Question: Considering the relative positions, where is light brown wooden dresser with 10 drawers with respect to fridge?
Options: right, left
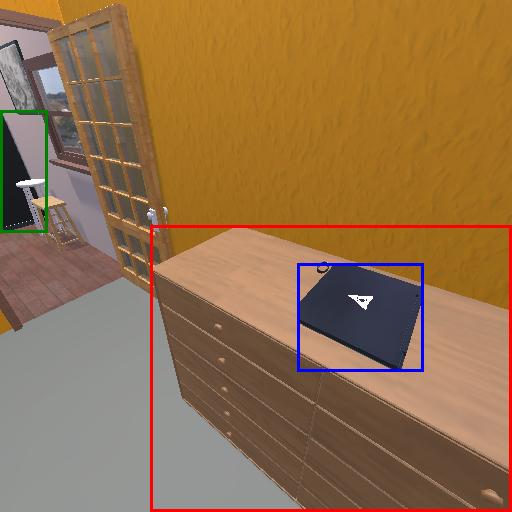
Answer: right